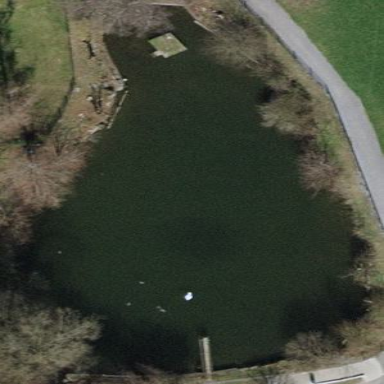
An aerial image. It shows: Pond with natural water.